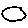
Label: circle